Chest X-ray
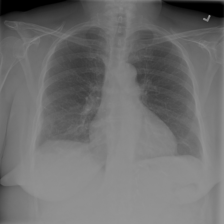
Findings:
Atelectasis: positive
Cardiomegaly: negative
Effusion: negative
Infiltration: negative
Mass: negative
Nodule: negative
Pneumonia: negative
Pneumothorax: negative
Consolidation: negative
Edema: negative
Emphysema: negative
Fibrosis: negative
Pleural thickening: negative
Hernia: negative